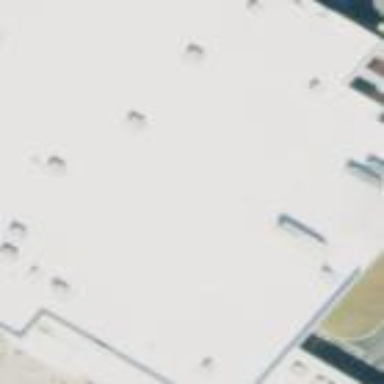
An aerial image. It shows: Building.